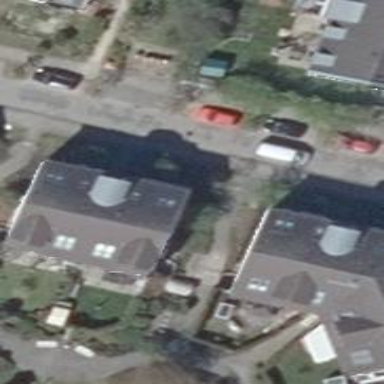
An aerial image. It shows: Gabled roof on building that houses apartments.